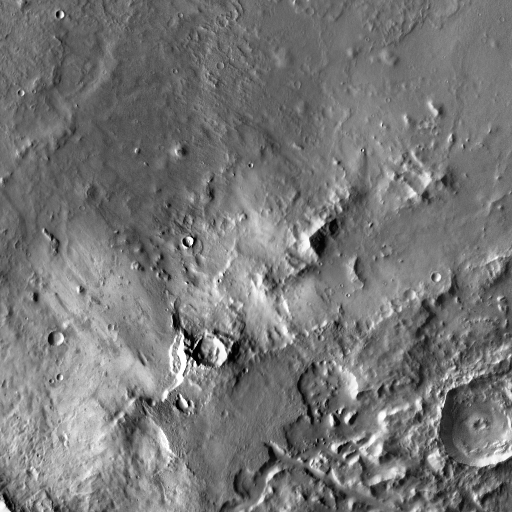
Crater classes present: Background, Other, Buried, Secondary